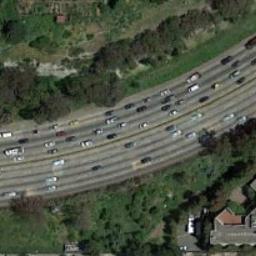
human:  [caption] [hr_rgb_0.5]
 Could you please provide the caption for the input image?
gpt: The freeway goes through the forest with many cars .

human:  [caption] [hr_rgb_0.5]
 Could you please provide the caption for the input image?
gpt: A freeway with a small bend goes through the lawn with many trees and some cars are driving on the freeway .

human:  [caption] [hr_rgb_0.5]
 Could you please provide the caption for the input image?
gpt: The telegraph pole cast a shadow on the highway .

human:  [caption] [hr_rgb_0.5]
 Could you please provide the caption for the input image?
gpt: The freeway is surrounded by a large green forest and there is a building next to it, And there are many cars on the freeway .

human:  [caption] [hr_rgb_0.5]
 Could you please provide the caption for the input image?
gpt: There are green belts along the freeway with some buildings beside .